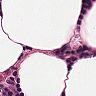
Metastatic tissue present: no